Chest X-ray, PA view. Patient: 62 years old, sex M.
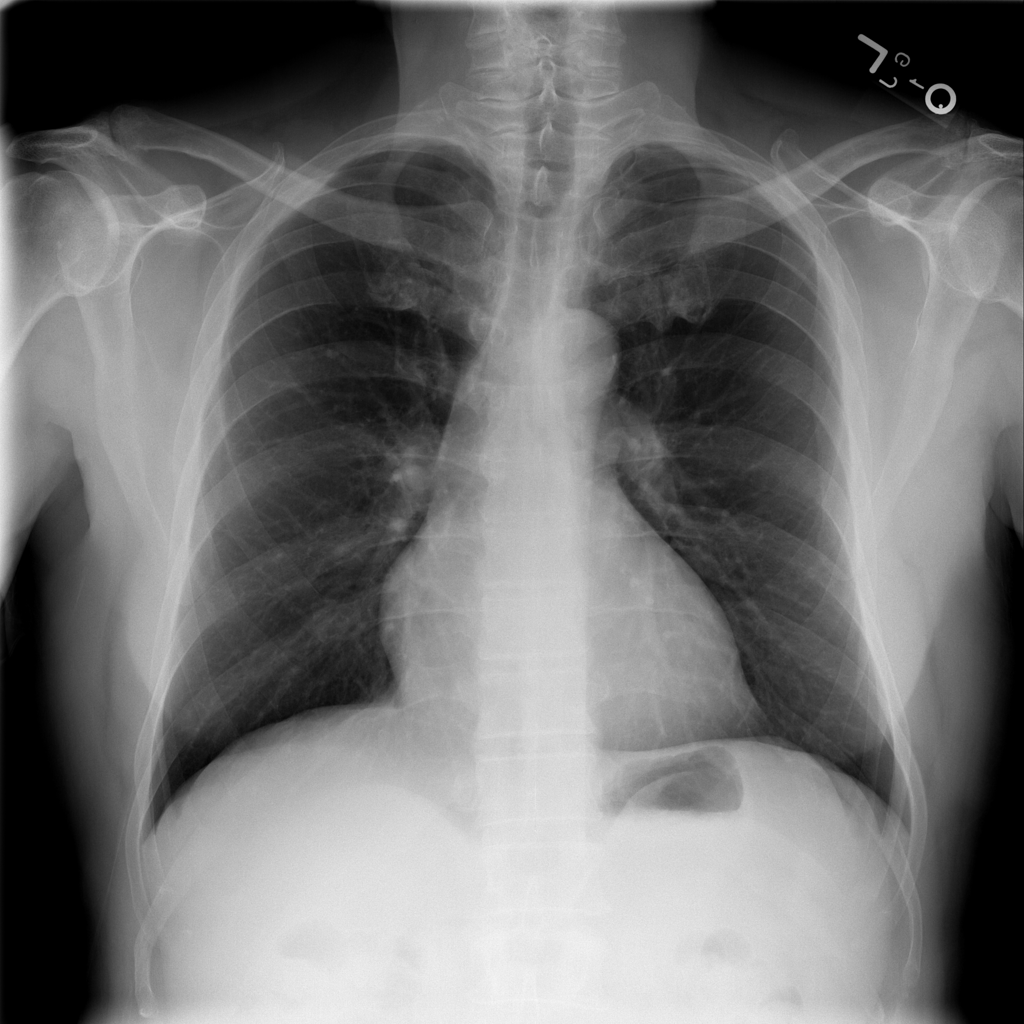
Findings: Nodule